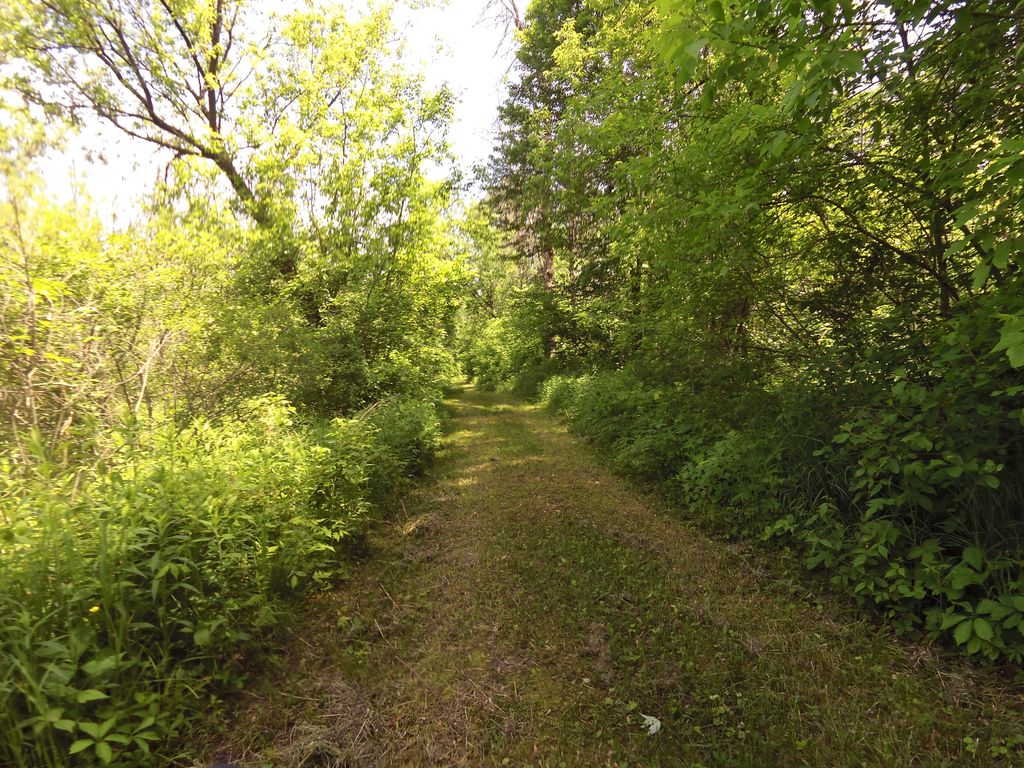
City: ottawa-gatineau